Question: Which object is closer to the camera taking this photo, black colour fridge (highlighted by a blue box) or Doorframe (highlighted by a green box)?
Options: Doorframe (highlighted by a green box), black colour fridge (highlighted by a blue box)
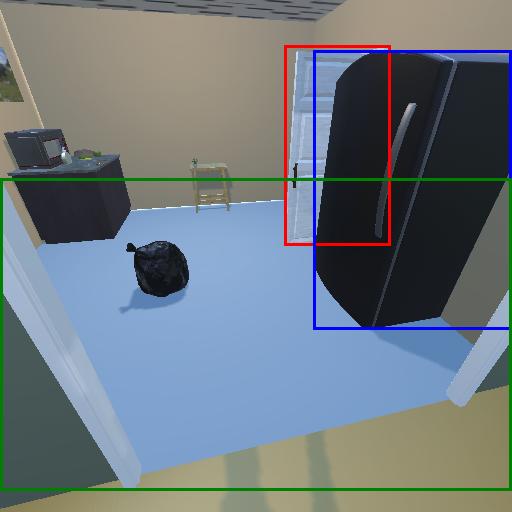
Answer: Doorframe (highlighted by a green box)